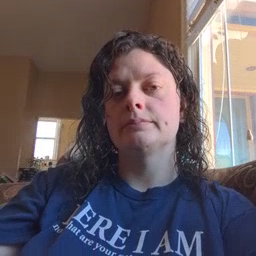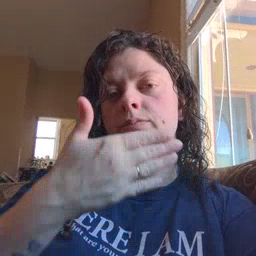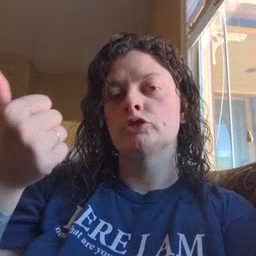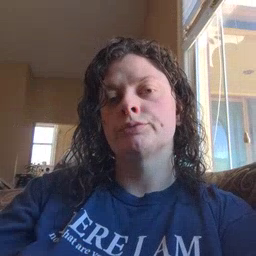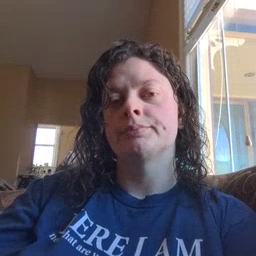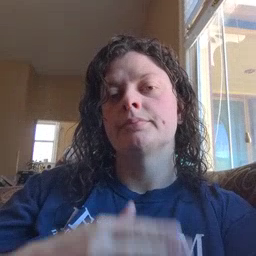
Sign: better